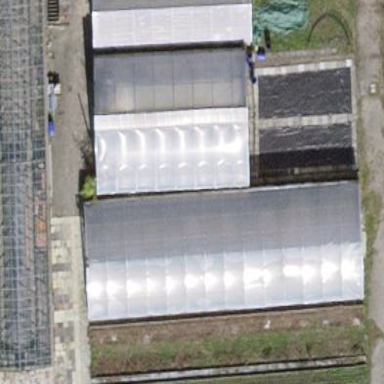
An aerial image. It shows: Greenhouse.